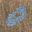
Label: 0